Question: As you can see in Android and OEM customisation, the items in Status Bar or Notification bar have different layouts.
The notification also differs depending on the Theme/Rom you installed.
Here is an example with Vanilla/Touchwizz/MIUI:

What I would like to get is the layout, so I can include it in my activity and preview a notification inside my application.
I guess there is something similar to the android.R.layout.simple_list_item_1 for listview for instance.
Thank a lot for any help or any clue.
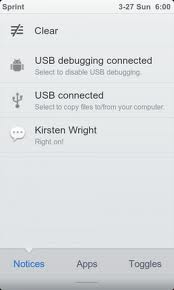
Answer: The layout for notification is located in separate 'SystemUI' package: <URL>. This is not directly accessible from application. And if you could extract the layout, it wouldn't help you, as it uses custom 'com.android.systemui.statusbar.LatestItemView' view. So you'd need to load that class into your process using 'PathClassLoader'.
So theoretically this might be possible, but it's going to be tricky.